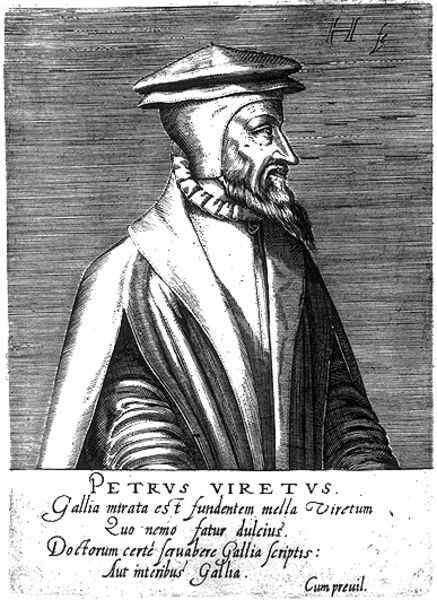
Titel: Bildnis des Peter Viret
Künstler: Hendrik (d.Ä.) Hondius
Institution: (Seriendruck)
Schlagwörter: kopf, mann, schatten, umhang, weiß, grau, hintergrund, hut, kleid, licht, mund, nase, profil, schwarz, zeichnung, blick, rock, alt, anzug, bart, hemd, kappe, mütze, arm, arme, falten, gesicht, kleidung, kragen, rahmen, vollbart, ärmel, bildnis, hals, halskrause, herr, portrait, porträt, auge, gewand, halbfigur, mantel, brustbild, kinn, rechts, renaissance, deutschland, schrift, wangen, italien, man, grafik, graphik, rand, spitz, asketisch, faltenwurf, dünn, name, buch, druck, schwarzweiss, initialen, schraffur, holzstich, radierung, stich, seite, text, hässlich, initiale, kardinal, krause, spitzbart, rom, talar, barett, gut, gelehrter, dürer, emblem, kupferstich, petrus, ziege, beschreibung, legende, schlitz, öffnungen, latein, lateinisch, humanist, augn, gewandt, seriendruck, reformator, augenlieder, manter, viretus, petrus viretus, ttext, h, sticjh, gallia, cum preuil, rlm